Question: How to calculate the width / height of the largest rectangular with in an arbitrary ?
The examples of such rectangles (red) in the different convex polygons (black) are presented on this image:
.
I found different papers on subject, but they are not fit to set of my limitations. That's weird, because they should significally simplify the algorithm, but unfortunately I didn't found any clue of it.
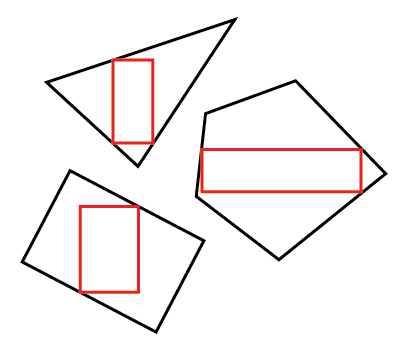
Answer: Fixed ratio does simplify the problem since now there's a linear program.
You want to find x1, y1, x2, y2 to maximize x2 - x1 subject to the constraints that (x2 - x1) h = w (y2 - y1) where the aspect ratio is w:h, and for each linear inequality defining the convex polygon, each of the points (x1, y1), (x1, y2), (x2, y1), (x2, y2) satisfy it.
For example, consider this convex polygon: <URL>
The linear program for the rectangle with four points , , , , aspect ratio and inscribed to the polygon above will be following:
<URL>
In theory, there are specialized algorithms for low-dimensional linear programming that run in linear time. In practice, you can throw a solver at it. If you want to code your own, then you could do the simplex method, but gradient descent is even simpler.
First let's get rid of the equality constraint and a variable by maximizing z over variables x, y, z subject to the point-in-polygon constraints for x1 = (x - w z), y1 = (y - h z), x2 = (x + w z), y2 = (y + h z). Second let's trade in those constraints for an objective term. Normally a point-in-polygon constraint will look like (signed distance to half-plane) <= 0. Instead we're going to apply a penalty term to the objective. Let a > 0 be a parameter. The new term is -exp(a (signed distance to half plane)). If the signed distance is negative (the point is inside half-plane), then the penalty will go to zero as a goes to infinity. If the signed distance is positive, then the penalty goes to minus infinity. If we make a large enough, then the optimal solution of the transformed problem will be approximately feasible.
This is what it looks like in Python. I'm not a continuous optimization expert, so caveat emptor.
'''
# Aspect ratio.
w = 3
h = 2
# Represented as intersection of half-spaces a*x + b*y - c <= 0 given below as
# (a, b, c). For robustness, these should be scaled so that a**2 + b**2 == 1,
# but it's not strictly necessary.
polygon = [(1, 1, 20), (1, -2, 30), (-2, 1, 40)]
# Initial solution -- take the centroid of three hull points. Cheat by just
# using (0, 0) here.
x, y, z = (0, 0, 0)
from math import exp
# Play with these.
alpha = 10
rate = 0.02
for epoch in range(5):
for iteration in range(10 ** epoch, 10 ** (epoch + 1)):
# Compute the gradient of the objective function. Absent penalties, we
# only care about how big the rectangle is, not where.
dx, dy, dz = (0, 0, 1)
# Loop through the polygon boundaries, applying penalties.
for a, b, c in polygon:
for u in [-w, w]:
for v in [-h, h]:
term = -exp(alpha * (a * (x + u * z) + b * (y + v * z) - c))
dx += alpha * a * term
dy += alpha * b * term
dz += alpha * (a * u + b * v) * term
x += rate * dx
y += rate * dy
z += rate * dz
print(x, y, z)
'''